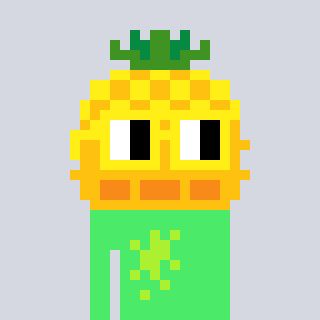
a pixel art character with square yellow glasses, a pineapple-shaped head and a teal-colored body on a cool background